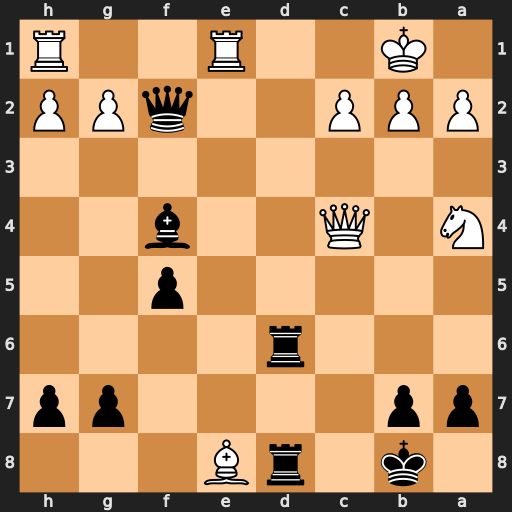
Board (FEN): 1k1rB3/pp4pp/3r4/5p2/N1Q2b2/8/PPP2qPP/1K2R2R
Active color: b
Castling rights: -
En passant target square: -
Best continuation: Qxe1+ Rxe1 Rd1+ Rxd1 Rxd1#